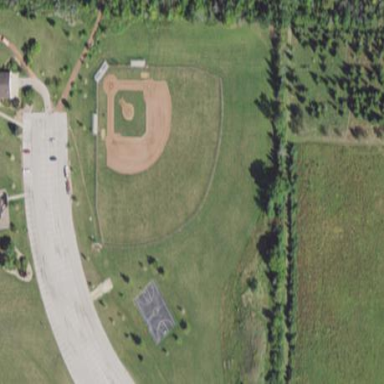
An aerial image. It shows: Baseball pitch for leisure and sports activities.